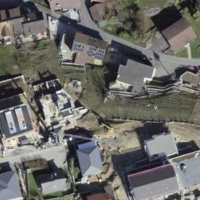
EUNIS habitat code: 55
Species observed at this site:
Euphorbia lathyris